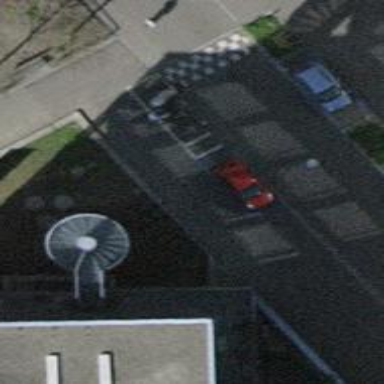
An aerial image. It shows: Bicycle parking facility.